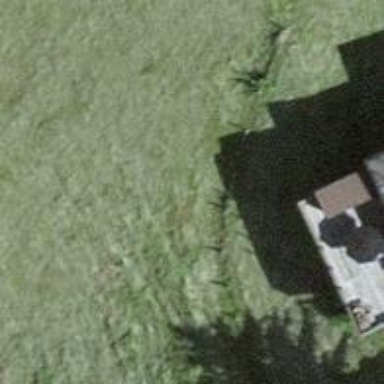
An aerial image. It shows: Path covered in grass.